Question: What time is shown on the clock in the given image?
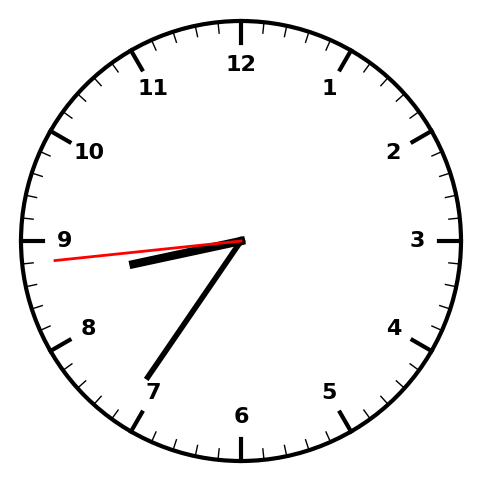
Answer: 08:35:44